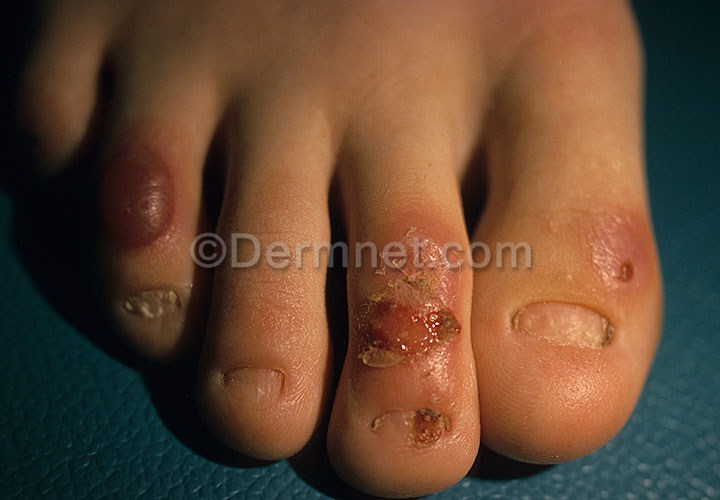
Disease: Bullous Disease Photos